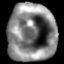
Tissue: lung
Cell type: Epithelial cells
Senescence score: 0.1506
Nuclear area (px): 2695
Mean DAPI intensity: 130.352